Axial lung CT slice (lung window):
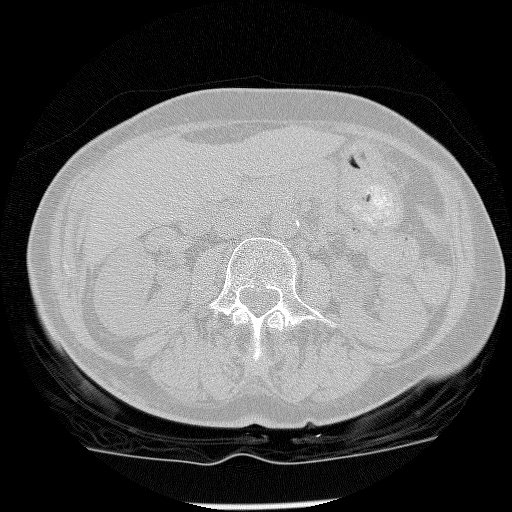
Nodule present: no